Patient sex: F
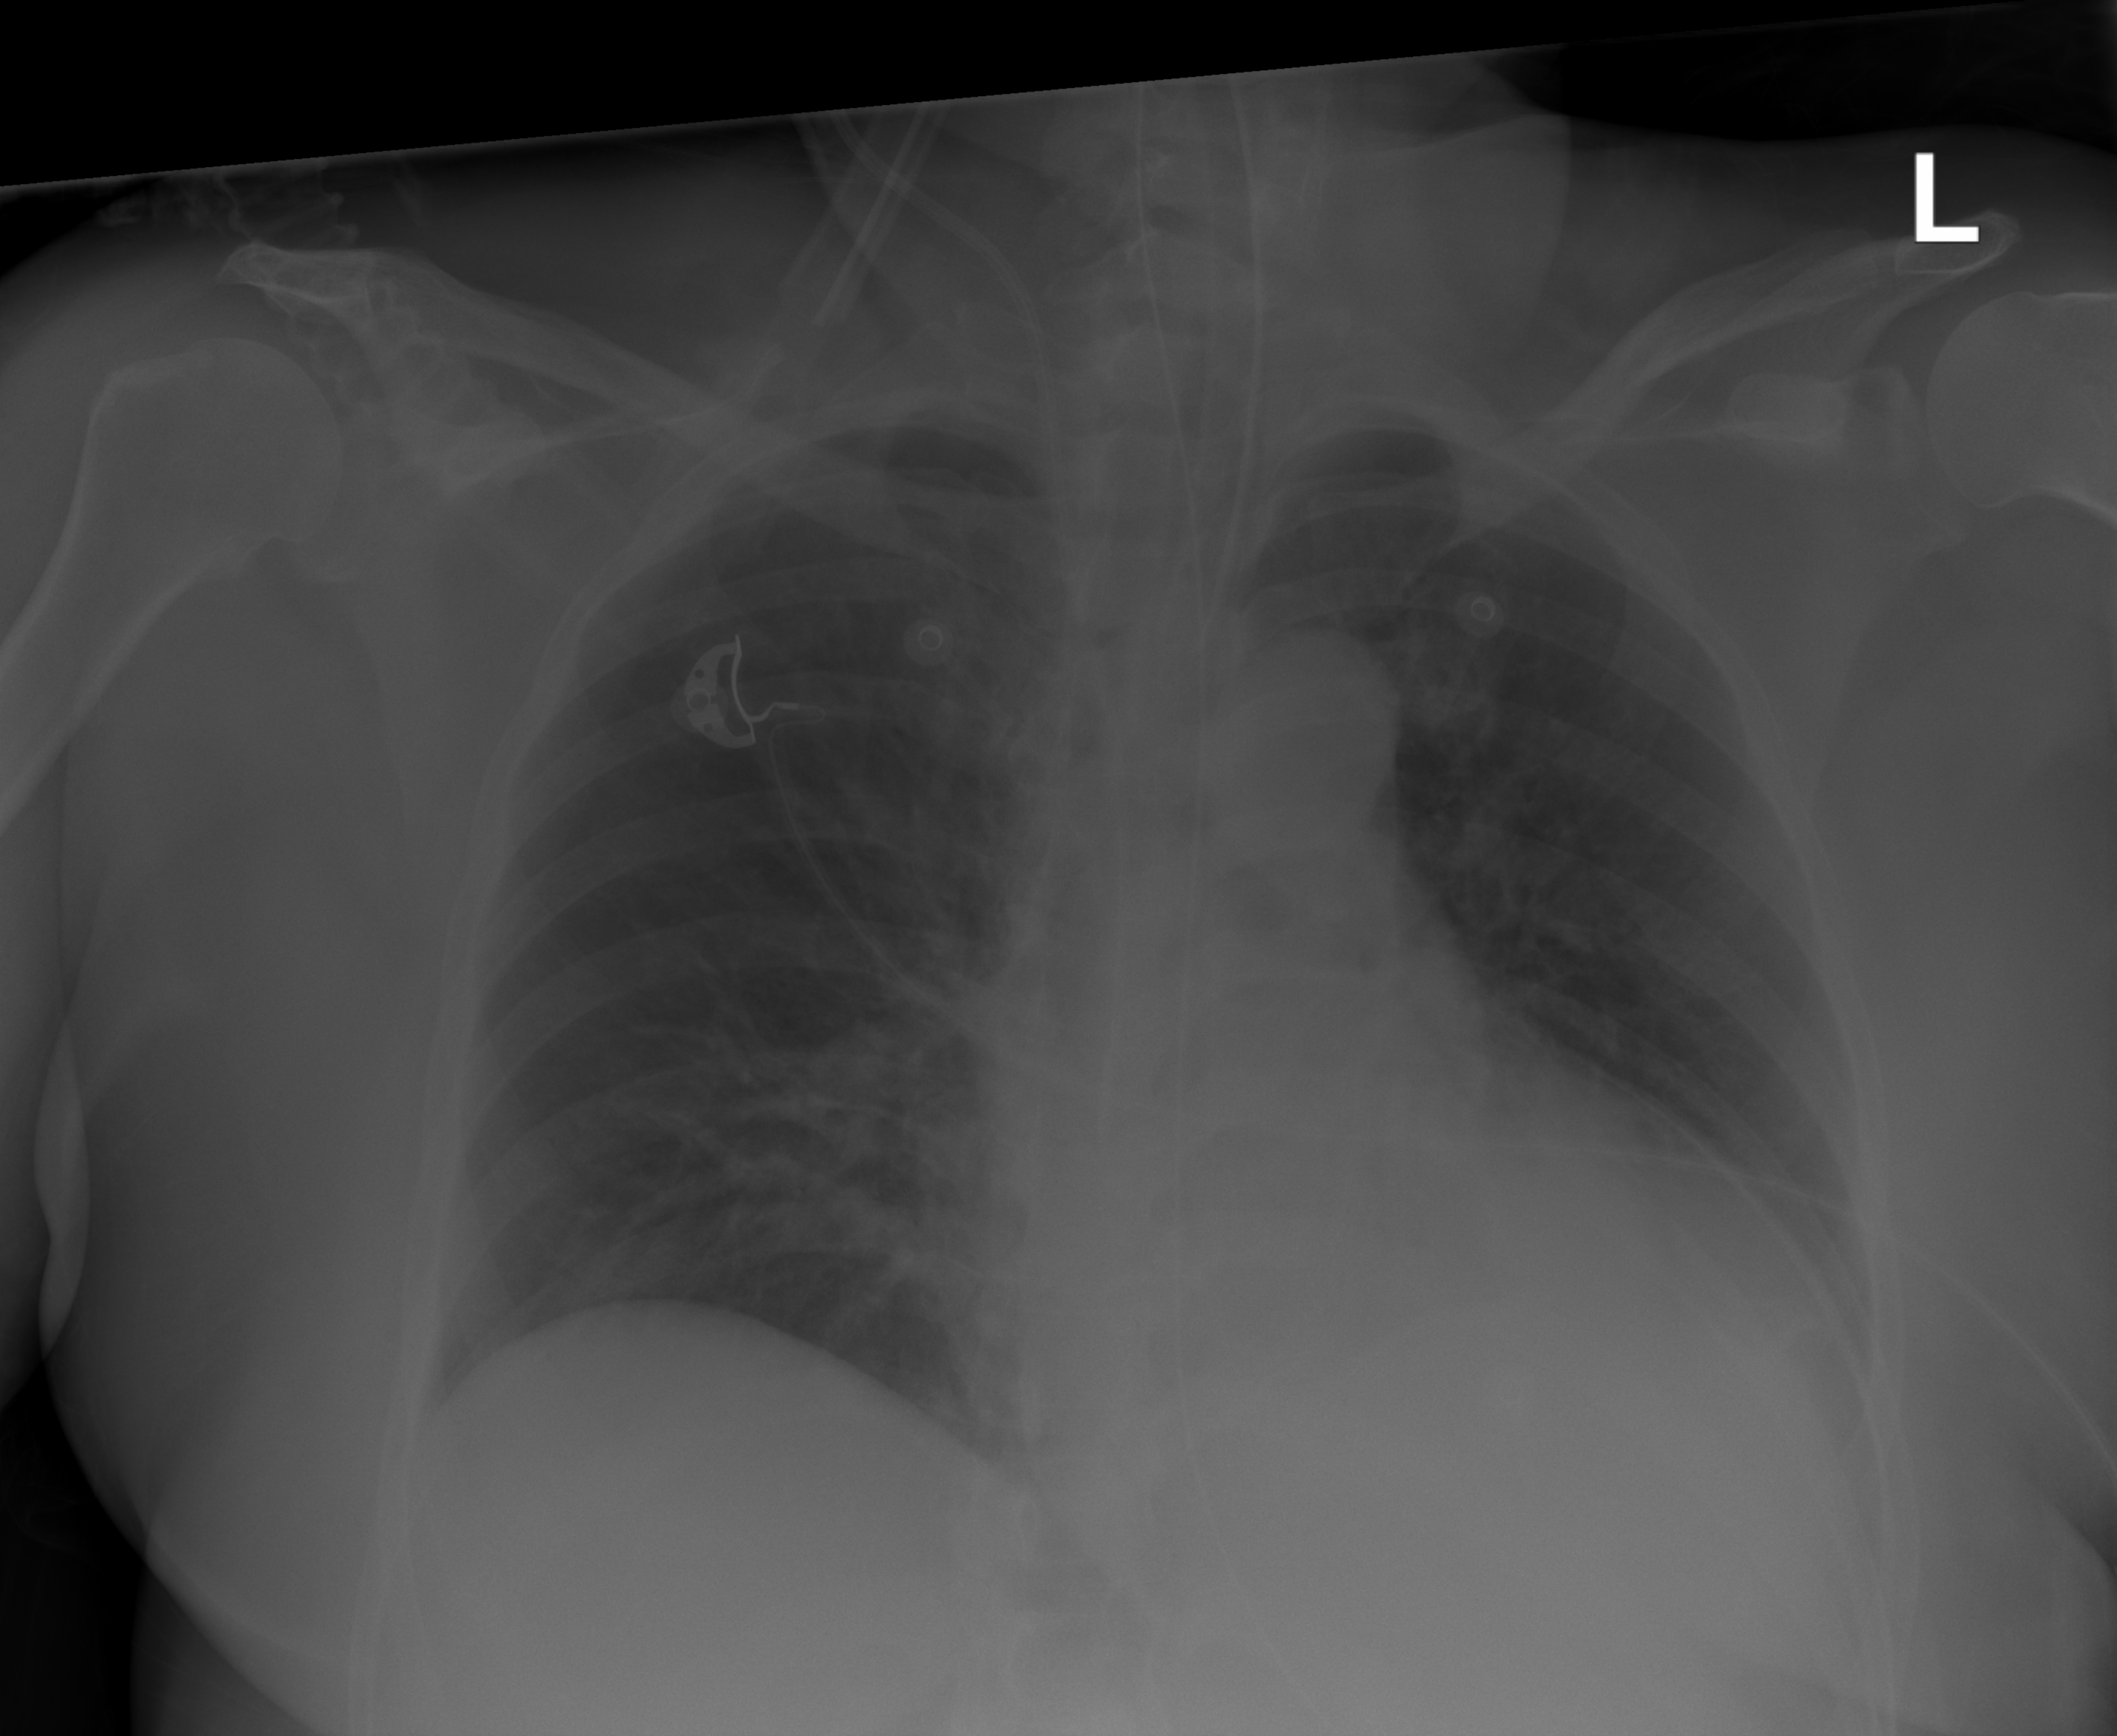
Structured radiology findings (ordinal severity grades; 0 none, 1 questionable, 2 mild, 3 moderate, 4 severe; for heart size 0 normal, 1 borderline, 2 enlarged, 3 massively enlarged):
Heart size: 2
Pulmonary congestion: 0
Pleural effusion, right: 0
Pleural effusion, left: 0
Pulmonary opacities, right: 0
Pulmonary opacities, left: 0
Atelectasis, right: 0
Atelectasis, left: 2